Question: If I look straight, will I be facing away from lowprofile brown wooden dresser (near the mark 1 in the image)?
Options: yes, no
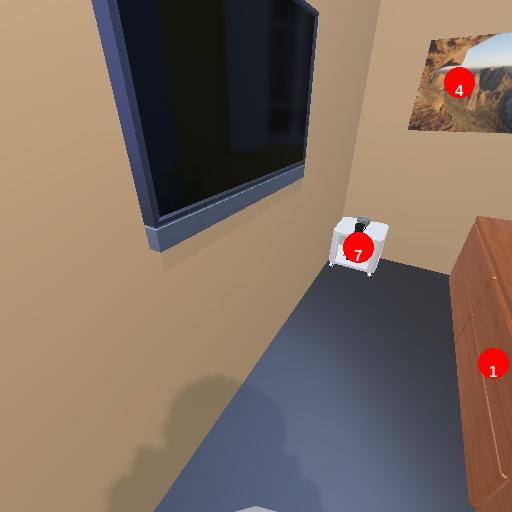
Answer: yes